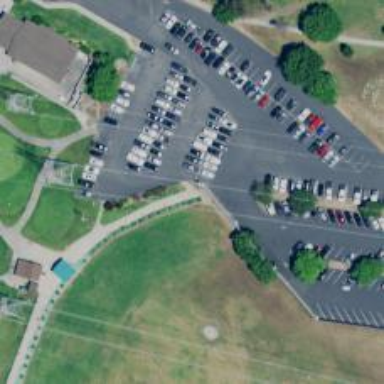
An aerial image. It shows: Service road used as golf cart path.